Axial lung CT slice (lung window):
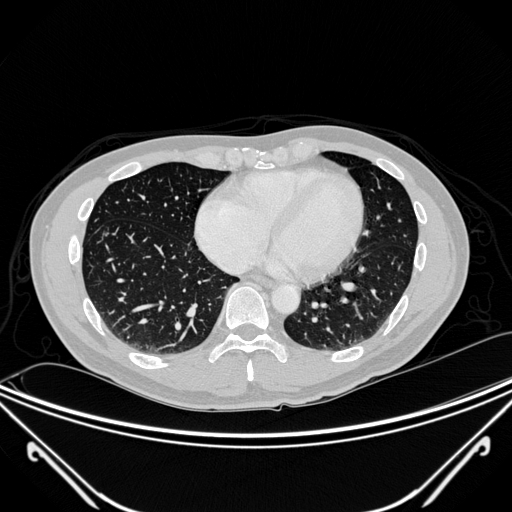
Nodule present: yes
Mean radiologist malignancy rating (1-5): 3.5